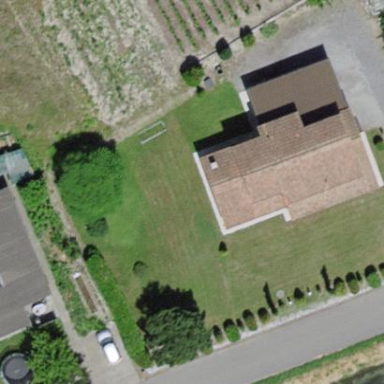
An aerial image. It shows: Detached building.